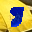
Label: 8